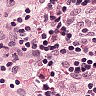
Metastatic tissue present: no